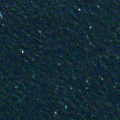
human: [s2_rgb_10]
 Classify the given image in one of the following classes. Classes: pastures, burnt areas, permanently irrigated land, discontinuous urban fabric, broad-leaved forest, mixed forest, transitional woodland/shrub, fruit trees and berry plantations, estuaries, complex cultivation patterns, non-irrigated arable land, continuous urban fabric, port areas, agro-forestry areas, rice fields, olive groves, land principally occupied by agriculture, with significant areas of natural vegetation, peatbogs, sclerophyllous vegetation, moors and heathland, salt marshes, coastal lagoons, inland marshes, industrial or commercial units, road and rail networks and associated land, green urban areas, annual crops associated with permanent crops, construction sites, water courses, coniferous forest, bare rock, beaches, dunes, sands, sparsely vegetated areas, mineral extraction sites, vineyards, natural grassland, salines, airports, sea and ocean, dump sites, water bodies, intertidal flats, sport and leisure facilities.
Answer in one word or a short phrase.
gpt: sea and ocean